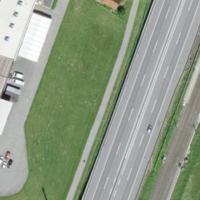
EUNIS habitat code: 57
Species observed at this site:
Geum rivale